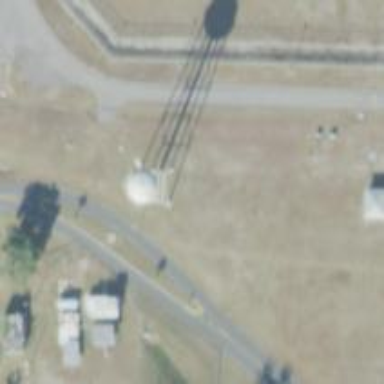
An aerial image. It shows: Man-made water works facility.